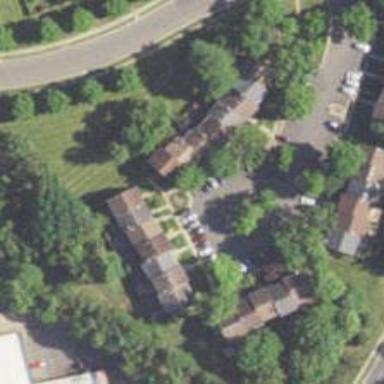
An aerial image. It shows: Terrace building.